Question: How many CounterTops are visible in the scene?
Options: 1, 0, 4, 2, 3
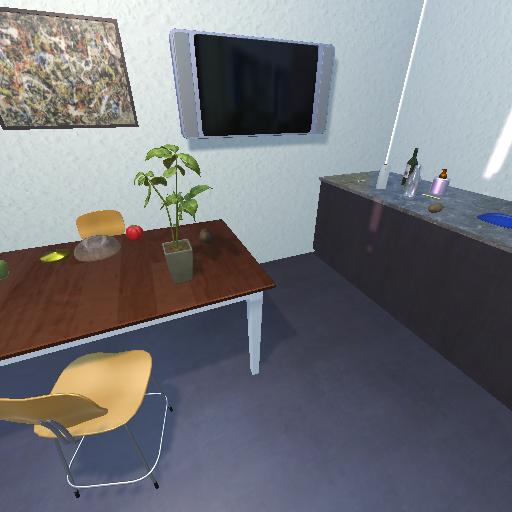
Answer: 1